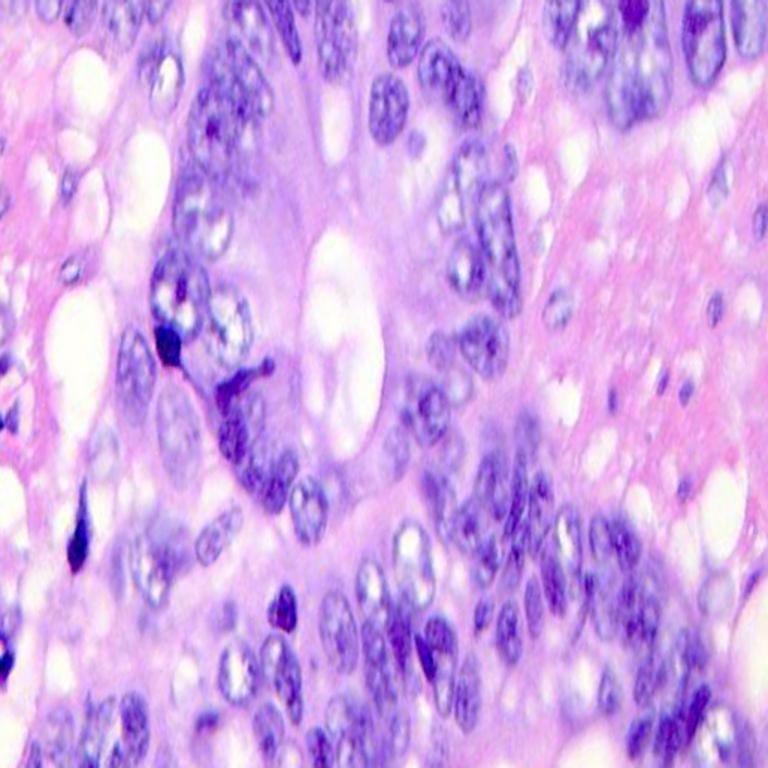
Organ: colon
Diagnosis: adenocarcinomas